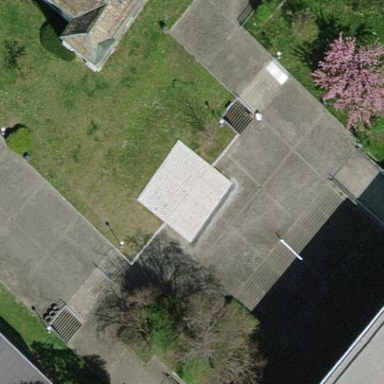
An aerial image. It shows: Water fountain.